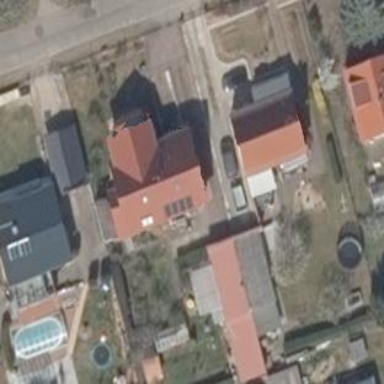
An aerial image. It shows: Gabled roof house.